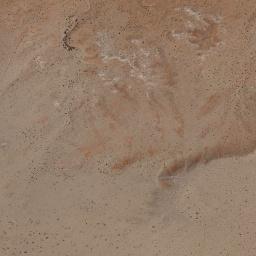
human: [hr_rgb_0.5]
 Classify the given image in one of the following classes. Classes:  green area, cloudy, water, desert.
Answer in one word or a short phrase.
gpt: desert